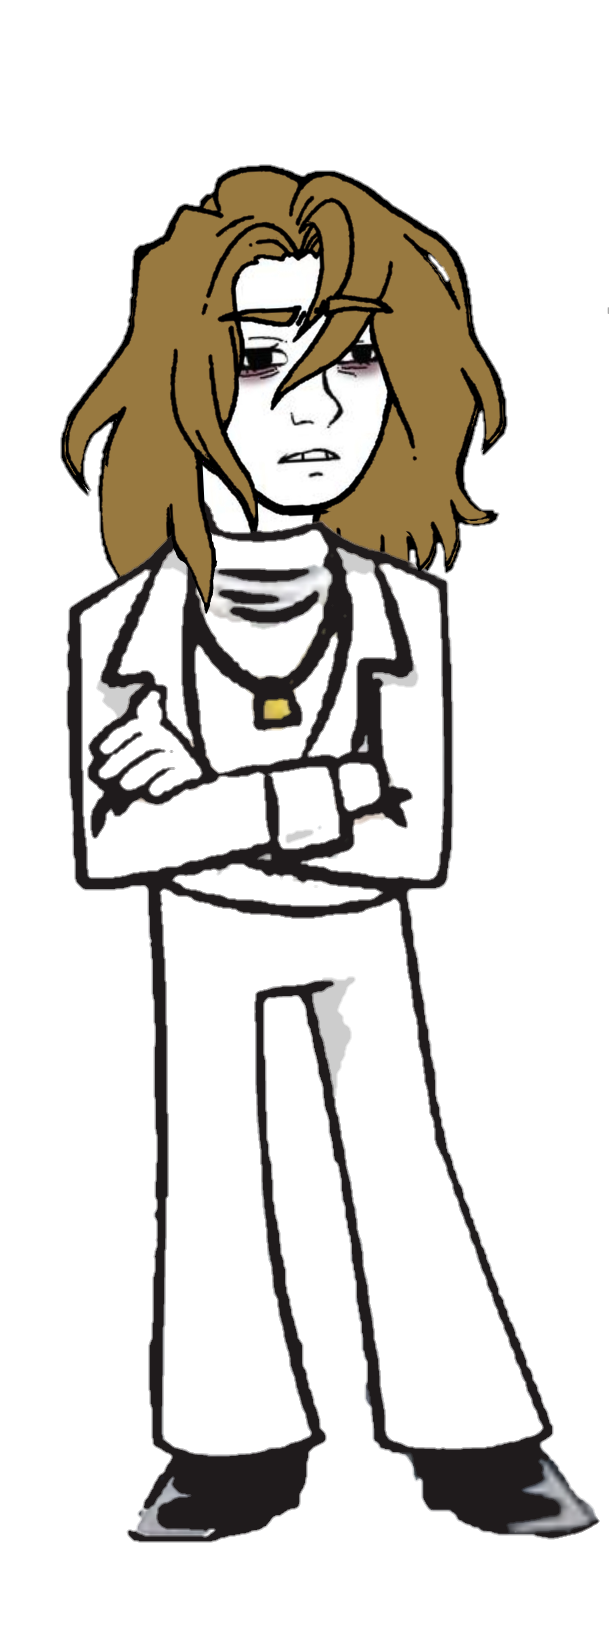
Label: 5_Twinkjak